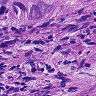
Metastatic tissue present: yes